Aerial crown-view tile of a tropical tree (Barro Colorado Island, Panama), acquired 20250915:
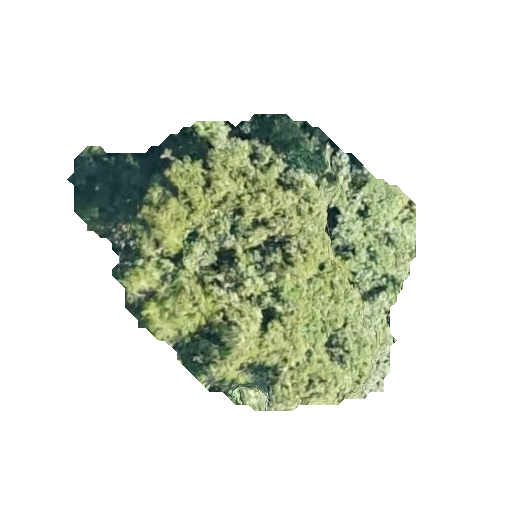
Species: Prioria copaifera
GBIF accepted scientific name: Prioria copaifera
Crown area: 103.558 m²